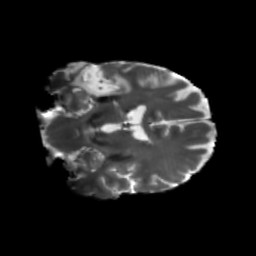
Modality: T2w
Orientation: coronal
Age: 47
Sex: male
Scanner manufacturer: siemens
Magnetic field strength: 3 T
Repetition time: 5.47 s
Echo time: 0.0854 s